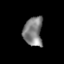
Tissue: lung
Cell type: Epithelial cells
Senescence score: 0.2278
Nuclear area (px): 545
Mean DAPI intensity: 127.706